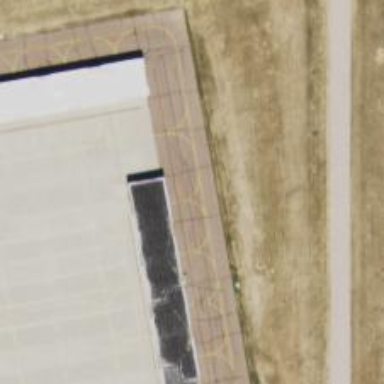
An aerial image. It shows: View of taxiway at the airport.